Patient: sex F, age 54
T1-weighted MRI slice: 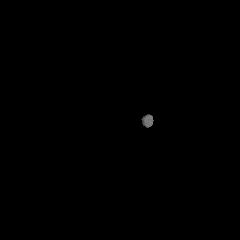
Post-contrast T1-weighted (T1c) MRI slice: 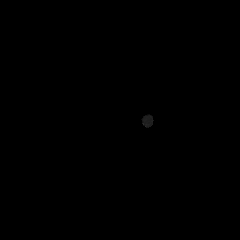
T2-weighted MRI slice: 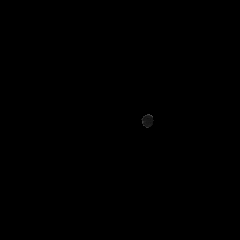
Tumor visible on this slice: no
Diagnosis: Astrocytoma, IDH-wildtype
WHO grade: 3